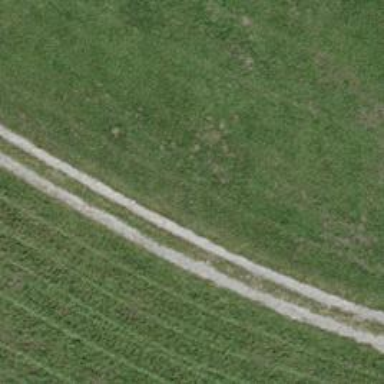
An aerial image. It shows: Track with grade3 tracktype.